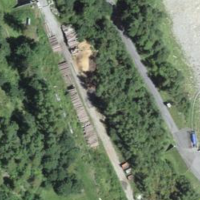
EUNIS habitat code: 24
Species observed at this site:
Pholidoptera griseoaptera